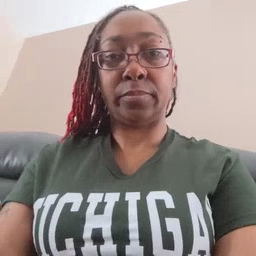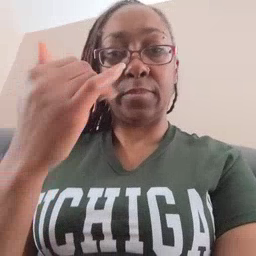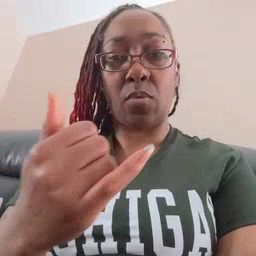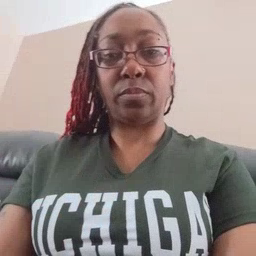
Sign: now